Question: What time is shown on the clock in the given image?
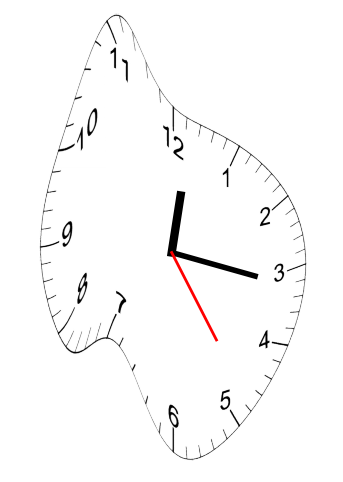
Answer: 12:16:24